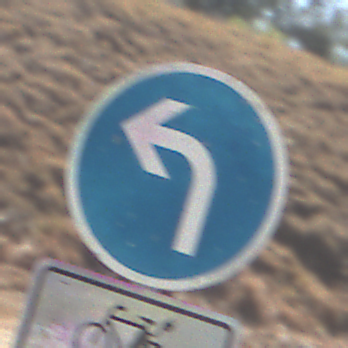
Verkehrszeichen: VorgeschriebeneFahrtrichtungLinks
Zusatzzeichen unten: EinspurigeFahrzeugeFrei6
Umgebung: Outdoor, RoadRail
Tageszeit: Midday
Wetter: Clear
Licht: Natural
Jahreszeit: Summer
Kontrast: HighContrast